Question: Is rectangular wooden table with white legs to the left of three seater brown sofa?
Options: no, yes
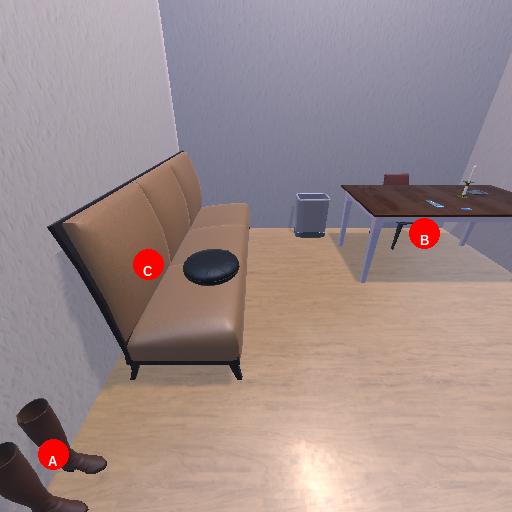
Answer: no